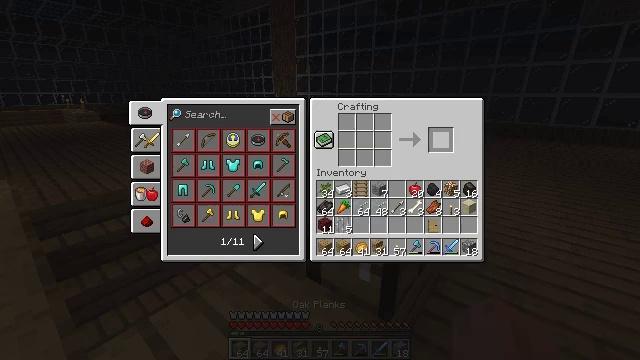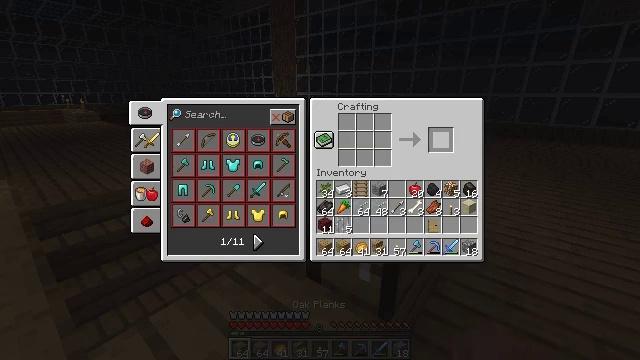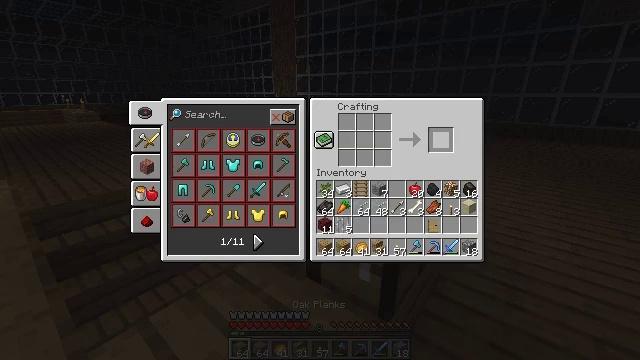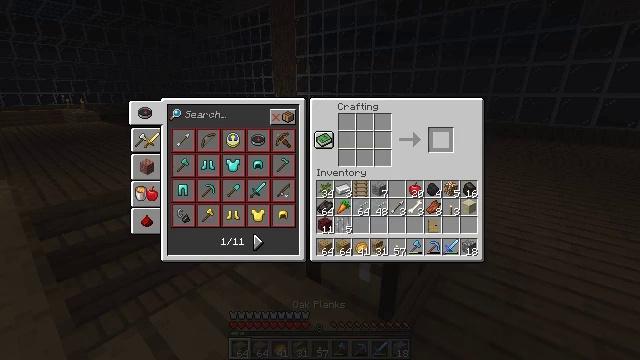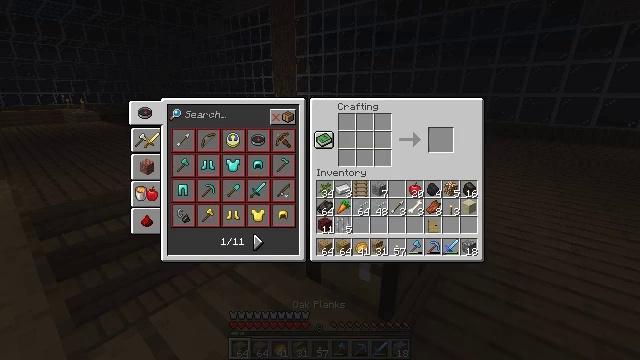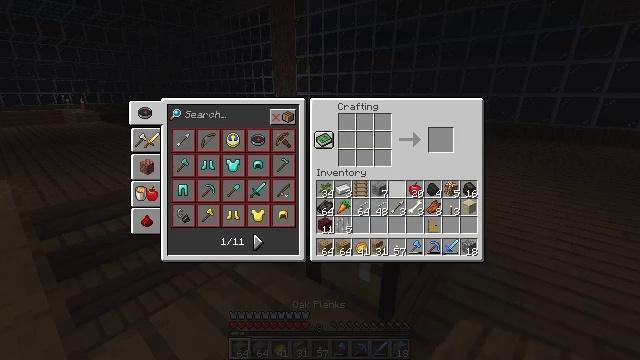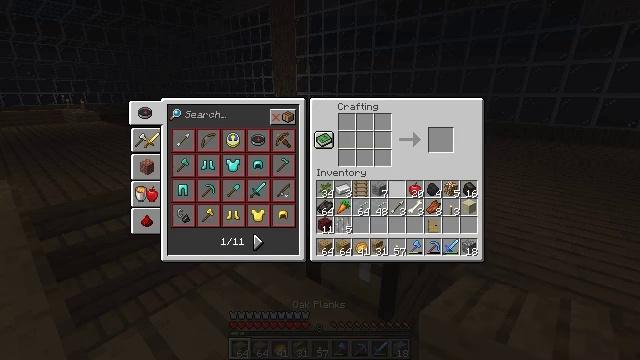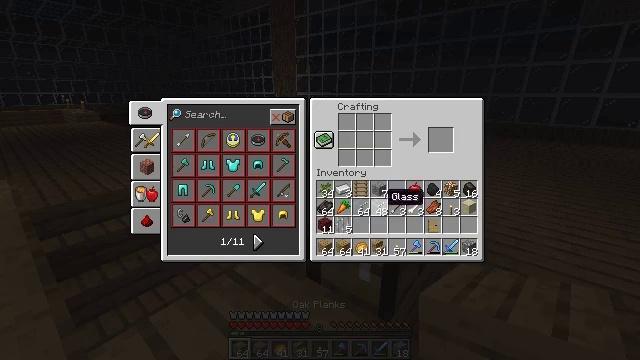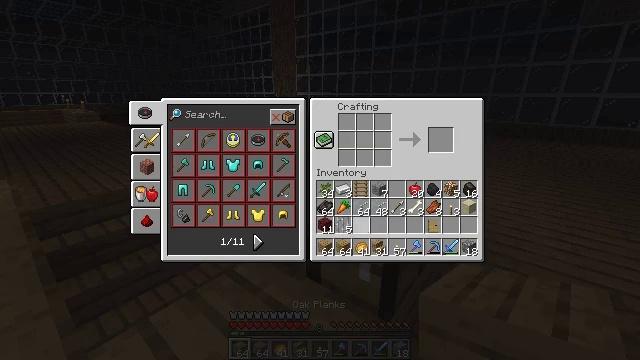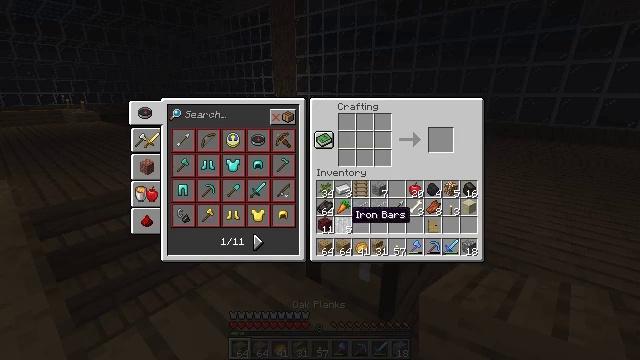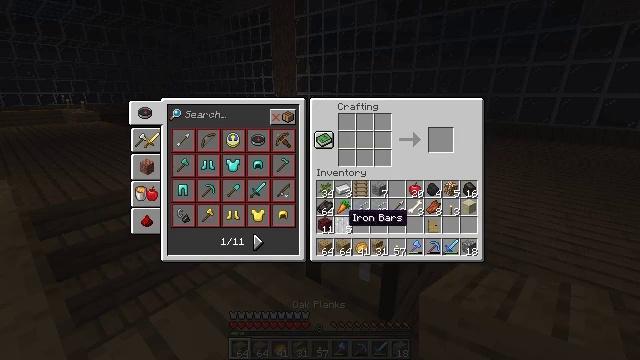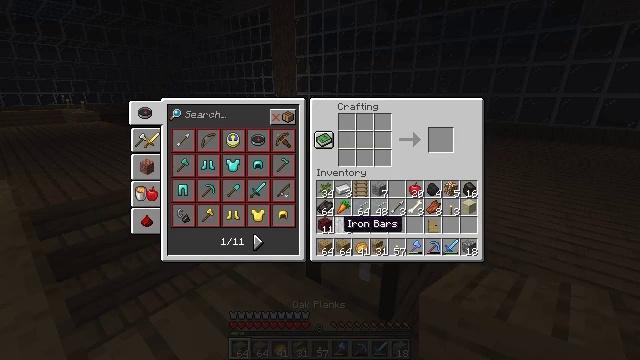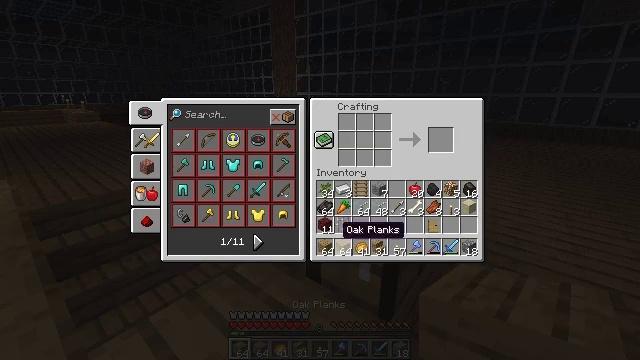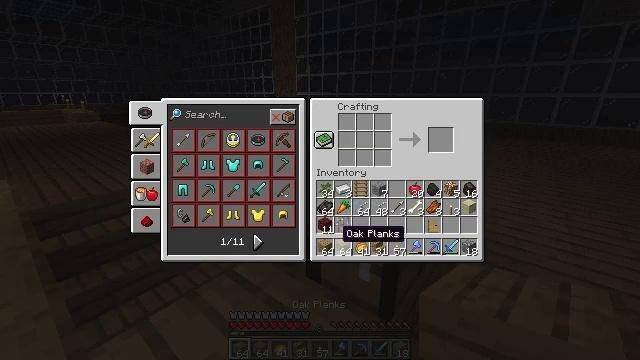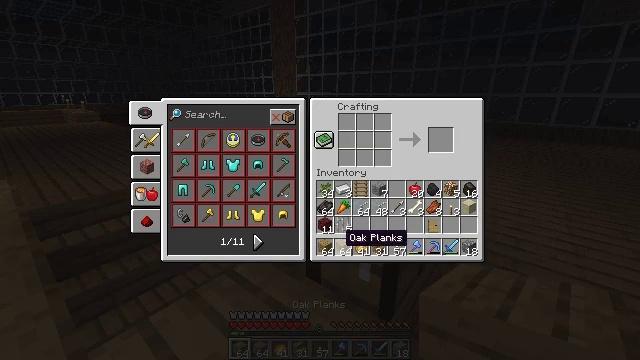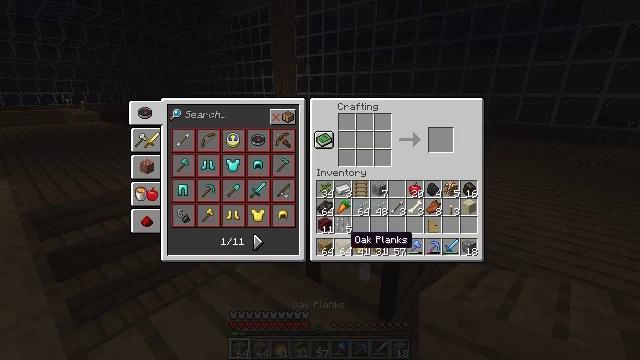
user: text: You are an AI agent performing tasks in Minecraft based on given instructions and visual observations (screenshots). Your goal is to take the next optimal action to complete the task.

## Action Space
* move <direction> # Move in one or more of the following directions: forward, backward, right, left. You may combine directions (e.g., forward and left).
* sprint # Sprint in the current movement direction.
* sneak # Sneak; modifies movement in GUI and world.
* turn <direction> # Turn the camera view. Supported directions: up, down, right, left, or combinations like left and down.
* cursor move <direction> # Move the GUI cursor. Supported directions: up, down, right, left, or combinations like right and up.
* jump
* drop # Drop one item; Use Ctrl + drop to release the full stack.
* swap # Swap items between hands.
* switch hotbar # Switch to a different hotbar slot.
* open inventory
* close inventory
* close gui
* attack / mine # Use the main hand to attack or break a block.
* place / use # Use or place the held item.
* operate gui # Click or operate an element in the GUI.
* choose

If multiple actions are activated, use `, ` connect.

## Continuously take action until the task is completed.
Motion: motion action
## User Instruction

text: Craft multiple oak slabs with planks.
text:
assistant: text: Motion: sneak, open gui
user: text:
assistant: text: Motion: sneak
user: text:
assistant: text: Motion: sneak, cursor move left
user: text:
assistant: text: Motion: sneak, cursor move left and down
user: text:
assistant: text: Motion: cursor move left and down
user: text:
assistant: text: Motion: cursor move left and down
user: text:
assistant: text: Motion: cursor move left and down
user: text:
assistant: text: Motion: cursor move left and down
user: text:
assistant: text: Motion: cursor move left
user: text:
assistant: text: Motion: no_op
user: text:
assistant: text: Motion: no_op
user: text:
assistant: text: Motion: no_op
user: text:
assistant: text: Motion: no_op
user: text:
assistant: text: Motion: no_op
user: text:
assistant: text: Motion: no_op
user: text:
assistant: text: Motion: no_op
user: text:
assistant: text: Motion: no_op
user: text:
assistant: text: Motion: operate gui
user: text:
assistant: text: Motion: operate gui
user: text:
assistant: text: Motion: cursor move up
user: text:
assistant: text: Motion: cursor move up
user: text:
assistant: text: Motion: cursor move up
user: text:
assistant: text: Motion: sneak, cursor move up
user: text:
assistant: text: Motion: sneak
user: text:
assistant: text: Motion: sneak
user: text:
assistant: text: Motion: sneak
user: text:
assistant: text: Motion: sneak
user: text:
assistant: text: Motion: sneak
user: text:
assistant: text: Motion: sneak
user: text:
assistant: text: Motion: sneak